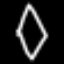
Label: diamond